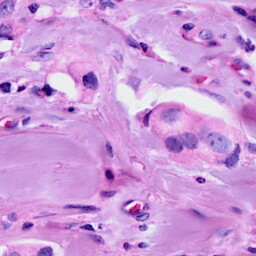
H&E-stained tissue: Breast